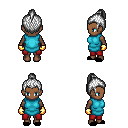
a pixel art fantasy rpg character, female body template, human, dark skin, teal tunic, red pants, white short topknot hairstyle, gold gloves, black slippers, four views (front, back, left, right), 2x2 character sprite sheet, small pixel art, hard edges, no anti-aliasing